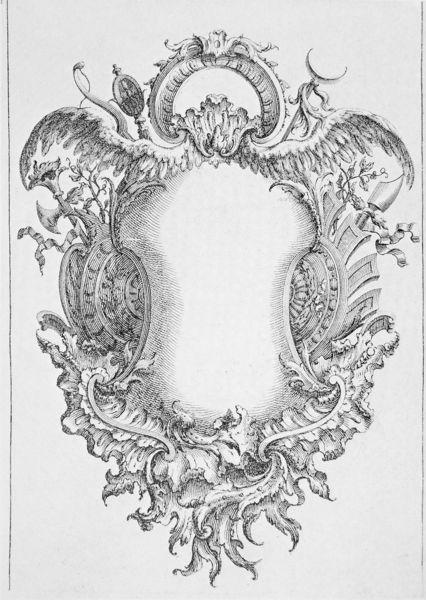
Titel: Ornamentstich (Vorlagenblatt)
Künstler: Francois d.Ä. Cuvilliés
Standort: Wien
Institution: Museum für angewandte Kunst
Schlagwörter: blätter, feder, feuer, flügel, schatten, wasser, weiß, grau, schmuck, schwarz, skizze, zeichnung, muster, ornament, band, barock, federn, rahmen, spiegel, feld, fransen, adel, rokkoko, blatt, pflanzen, rokoko, oval, ranken, schwung, papier, bogen, fahnen, fahne, ähre, abstrakt, fläche, leer, grafik, graphik, wild, dekoration, kartusche, dekor, floral, ornamente, verzierung, stuck, foto, schild, flammen, zweig, symmetrisch, druck, druckgraphik, halbmond, mondsichel, schwarz-weiss, sichel, schraffur, stich, waffen, bleistift, entwurf, malen, verziert, ornamental, wappen, schnörkel, anhänger, jäger, axt, götter, hellebarde, muschel, fresko, konkav, konvex, zier, siegel, bänder, vorlage, emblem, kupferstich, verspielt, schwar, preußen, grotesk, standarte, flechtwerk, schwarz/weiß, rocaille, trompete, zeig, schriftband, skizee, akkantusblätter, ex libris, äxte, bandelwerk, exzess, floralmond, katuche, katusche, scxhnörkel, soiegel, verschnörkelt, muschelform, klingen, flammend, h, muschle